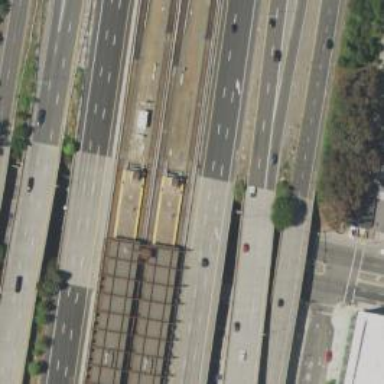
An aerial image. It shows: Bridge with electrified rails.